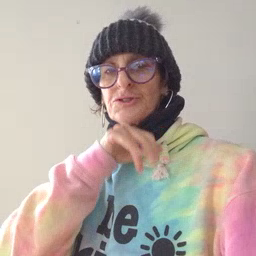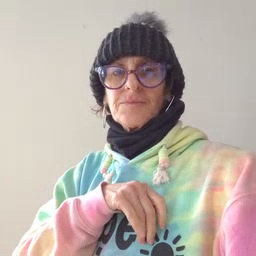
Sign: dirty